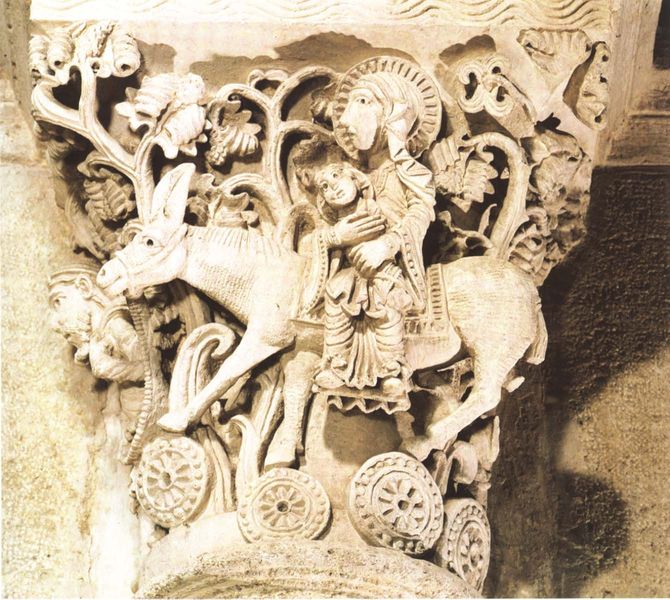
Titel: Kapitell mit Darstellung der Flucht nach Ägypten
Standort: Saulieu, St. Andoche (EU - F)
Schlagwörter: blätter, bäume, säule, blüten, tier, stein, kind, mutter, esel, skulptur, sattel, ornamente, plastik, jungfrau, kapitell, heiligenschein, jesus, blattwerk, maria, rosetten